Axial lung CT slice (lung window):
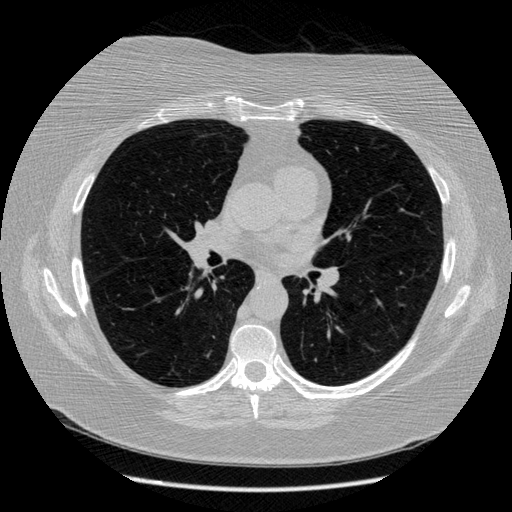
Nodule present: no